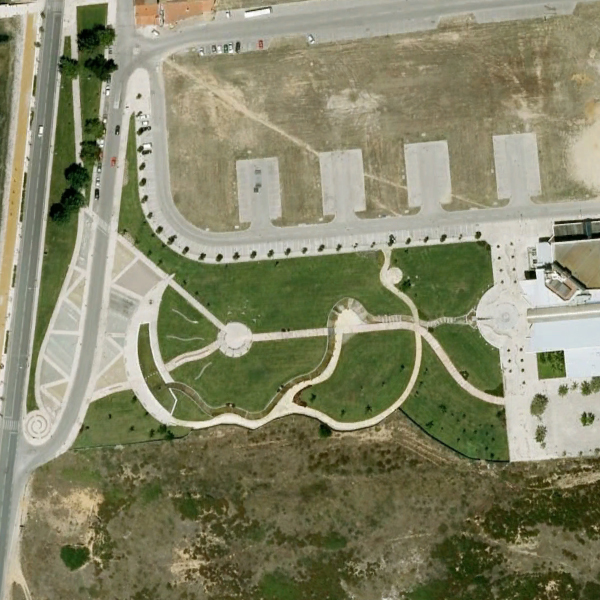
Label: Square